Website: apple
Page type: payment
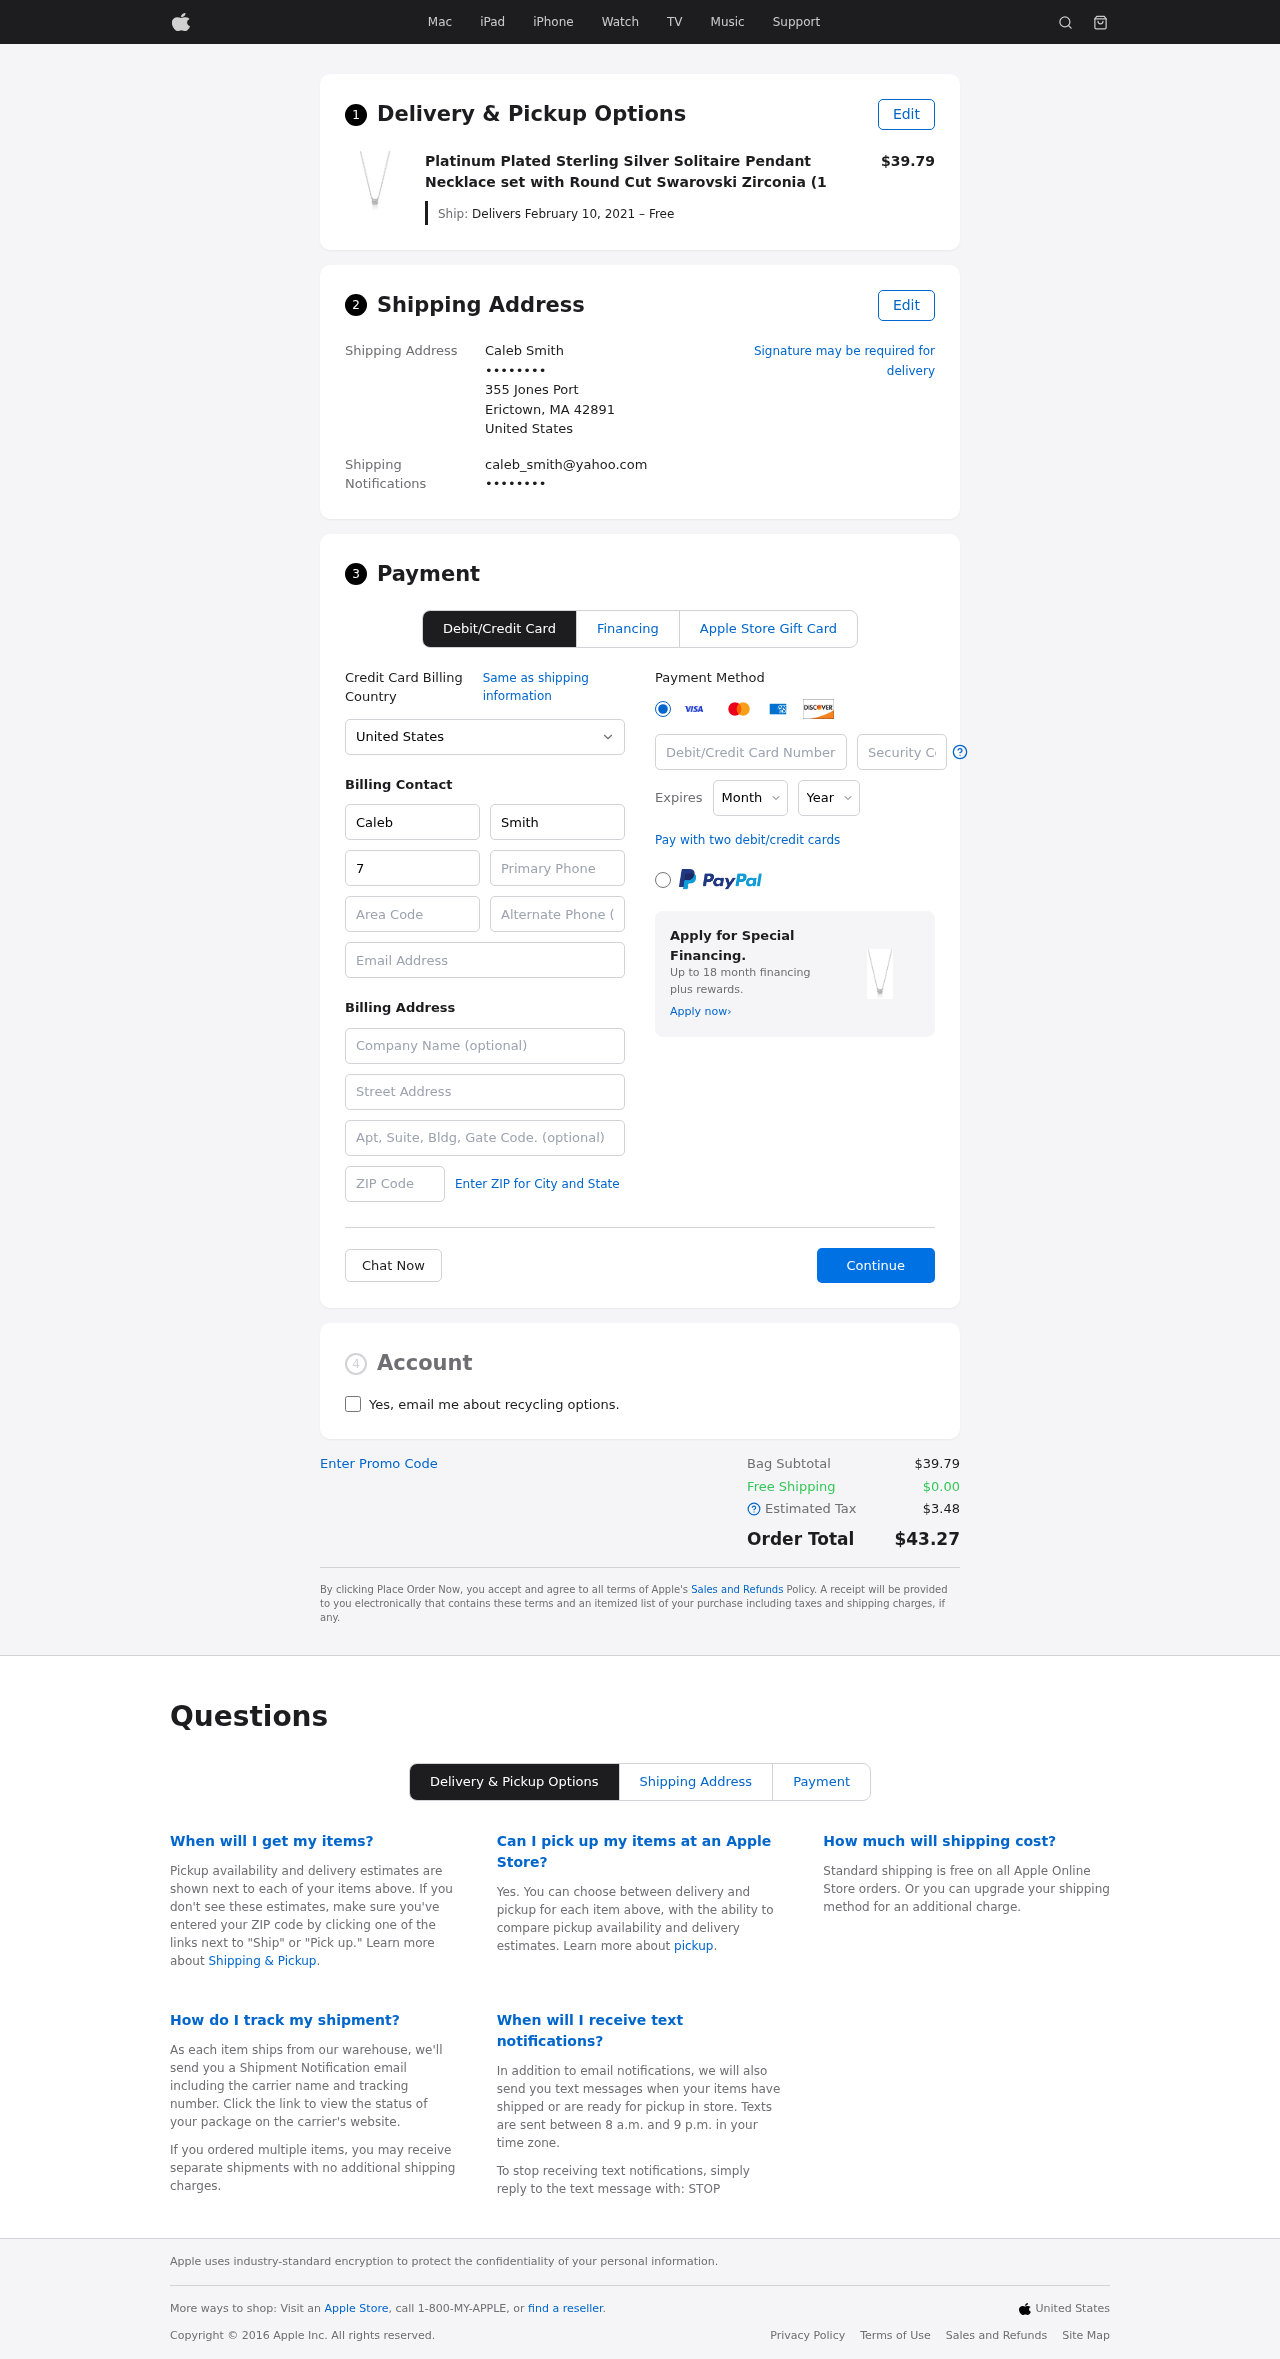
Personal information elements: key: PII_CARD_CVV
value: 367
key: PII_CARD_EXPIRY_MONTH
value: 02
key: PII_CARD_EXPIRY_YEAR
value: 28
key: PII_CARD_NUMBER
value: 2258 6837 2397 8290
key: PII_CITY_STATE_ZIP
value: Erictown, MA 42891
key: PII_COUNTRY
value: United States
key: PII_EMAIL
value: caleb_smith@yahoo.com
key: PII_EMAIL2
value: caleb_smith@yahoo.com
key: PII_FIRSTNAME
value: Caleb
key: PII_FULLNAME
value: Caleb Smith
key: PII_LASTNAME
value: Smith
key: PII_PHONE3
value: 7329789342
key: PII_PHONE_ALT
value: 9562412845
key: PII_PHONE_ALT_AREA
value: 956
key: PII_PHONE_AREA
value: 732
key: PII_SECURITY_CODE
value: AL01
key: PII_STREET
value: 355 Jones Port
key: PII_PHONE
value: ••••••••
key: PII_PHONE2
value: ••••••••
Product elements: key: PRODUCT1_NAME
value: Platinum Plated Sterling Silver Solitaire Pendant Necklace set with Round Cut Swarovski Zirconia (1
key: PRODUCT1_PRICE
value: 39.79
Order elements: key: ORDER_DELIVERY_DATE
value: Delivers February 10, 2021 – Free
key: ORDER_SUBTOTAL
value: $39.79
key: ORDER_SHIPPING_COST
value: $0.00
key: ORDER_TAX
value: $3.48
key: ORDER_TOTAL
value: $43.27